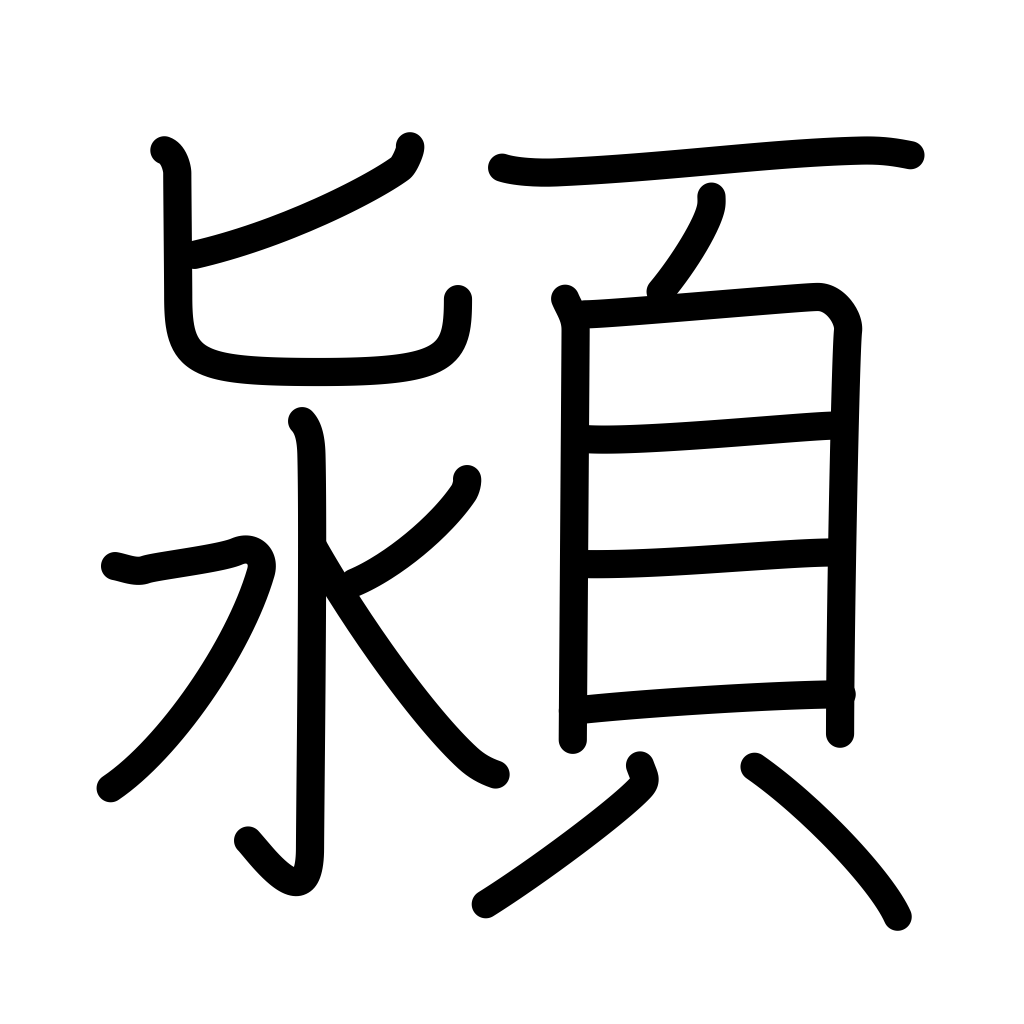
Meaning: name of a Chinese river